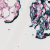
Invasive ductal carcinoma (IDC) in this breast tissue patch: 0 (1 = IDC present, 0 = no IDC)